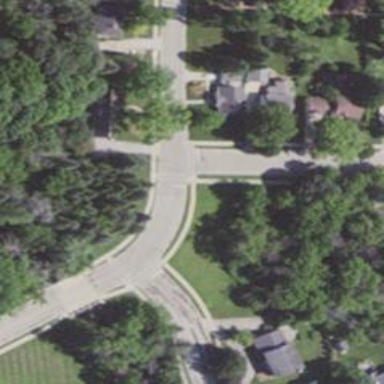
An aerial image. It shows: Asphalt footway with uncontrolled crossing marked with lines.